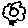
Label: flower